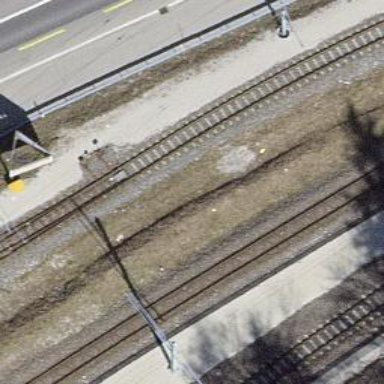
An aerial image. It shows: Narrow-gauge railway.